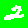
Digit: 2